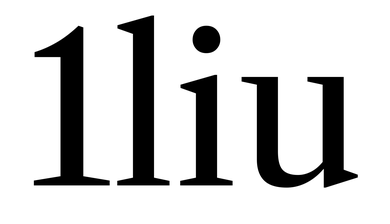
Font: LibreCaslonText_Regular